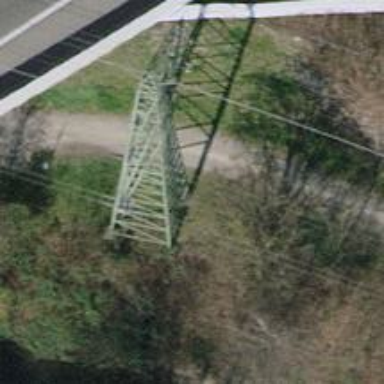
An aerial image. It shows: Lattice structure tower.